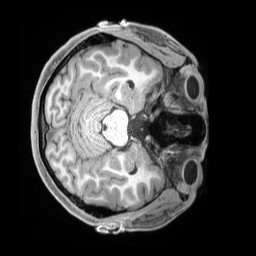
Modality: T1w
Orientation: axial
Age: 21
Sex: female
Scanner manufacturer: siemens
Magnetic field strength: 3 T
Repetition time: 2.4 s
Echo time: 0.00226 s